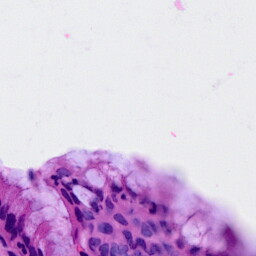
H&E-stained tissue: Cervix